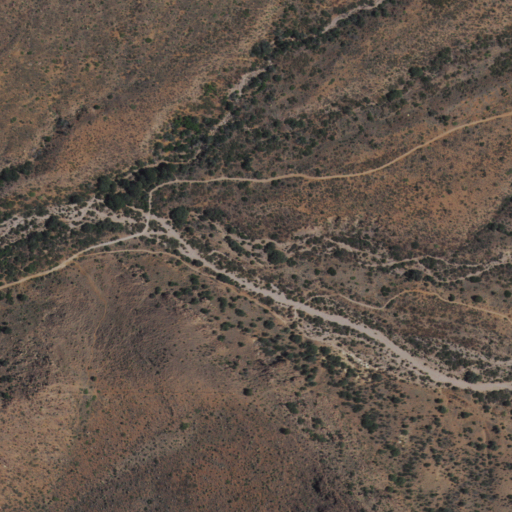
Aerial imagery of valley in New Mexico named Bar Canyon containing shrub and evergreen forest